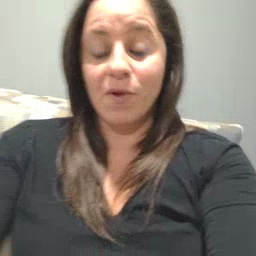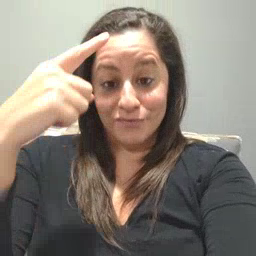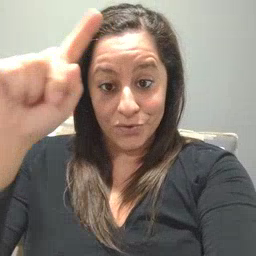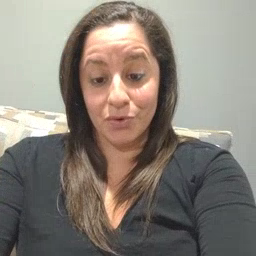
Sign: for